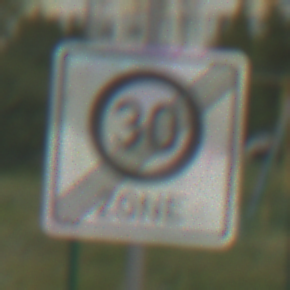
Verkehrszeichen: EndeZone30
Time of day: MorningAfternoon
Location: Outdoor (Suburban)
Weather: PartlyCloudy
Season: NotSpecified
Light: Natural